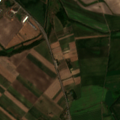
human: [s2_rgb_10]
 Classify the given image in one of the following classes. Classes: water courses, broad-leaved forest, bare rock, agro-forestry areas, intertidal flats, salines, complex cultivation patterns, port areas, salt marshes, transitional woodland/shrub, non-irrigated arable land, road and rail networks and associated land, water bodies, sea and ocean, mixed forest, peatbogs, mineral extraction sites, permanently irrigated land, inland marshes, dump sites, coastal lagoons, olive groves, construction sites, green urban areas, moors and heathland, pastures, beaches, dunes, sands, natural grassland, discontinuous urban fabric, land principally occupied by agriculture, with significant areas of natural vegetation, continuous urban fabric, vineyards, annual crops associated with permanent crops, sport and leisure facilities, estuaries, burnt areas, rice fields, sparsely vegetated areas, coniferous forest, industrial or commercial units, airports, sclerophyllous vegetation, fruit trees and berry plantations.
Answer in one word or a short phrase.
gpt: discontinuous urban fabric, non-irrigated arable land, complex cultivation patterns, land principally occupied by agriculture, with significant areas of natural vegetation